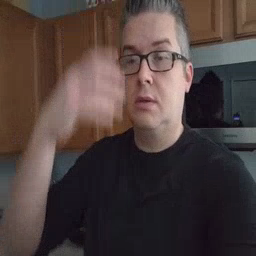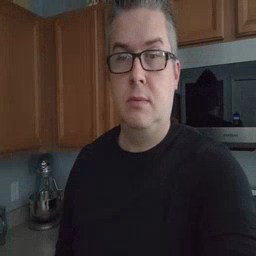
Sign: giraffe